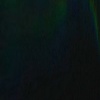
Label: space